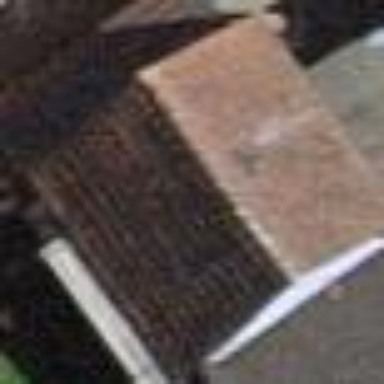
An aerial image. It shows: Barn.